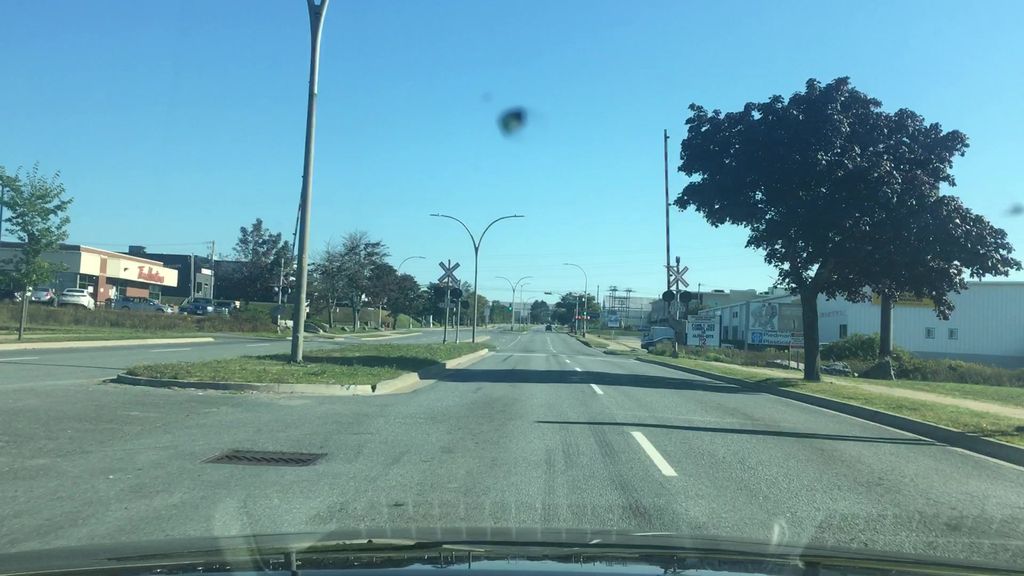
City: halifax